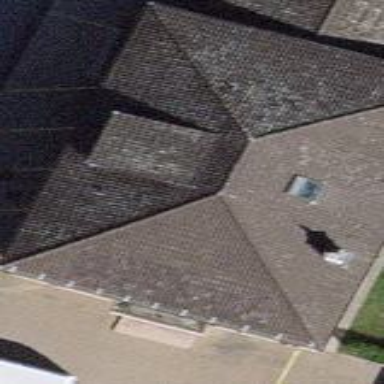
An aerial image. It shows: Building with hipped roof design.